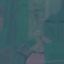
Label: Pasture